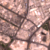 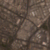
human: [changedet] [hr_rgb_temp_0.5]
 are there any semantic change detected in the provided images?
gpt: No change was made.